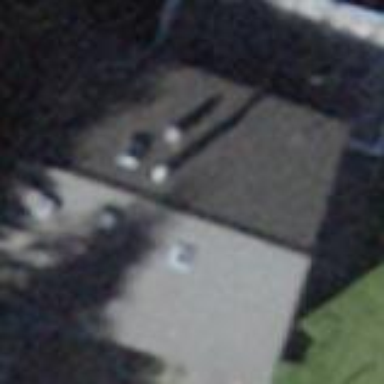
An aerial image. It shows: Building with tiled roof.